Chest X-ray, PA view. Patient: 44 years old, sex F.
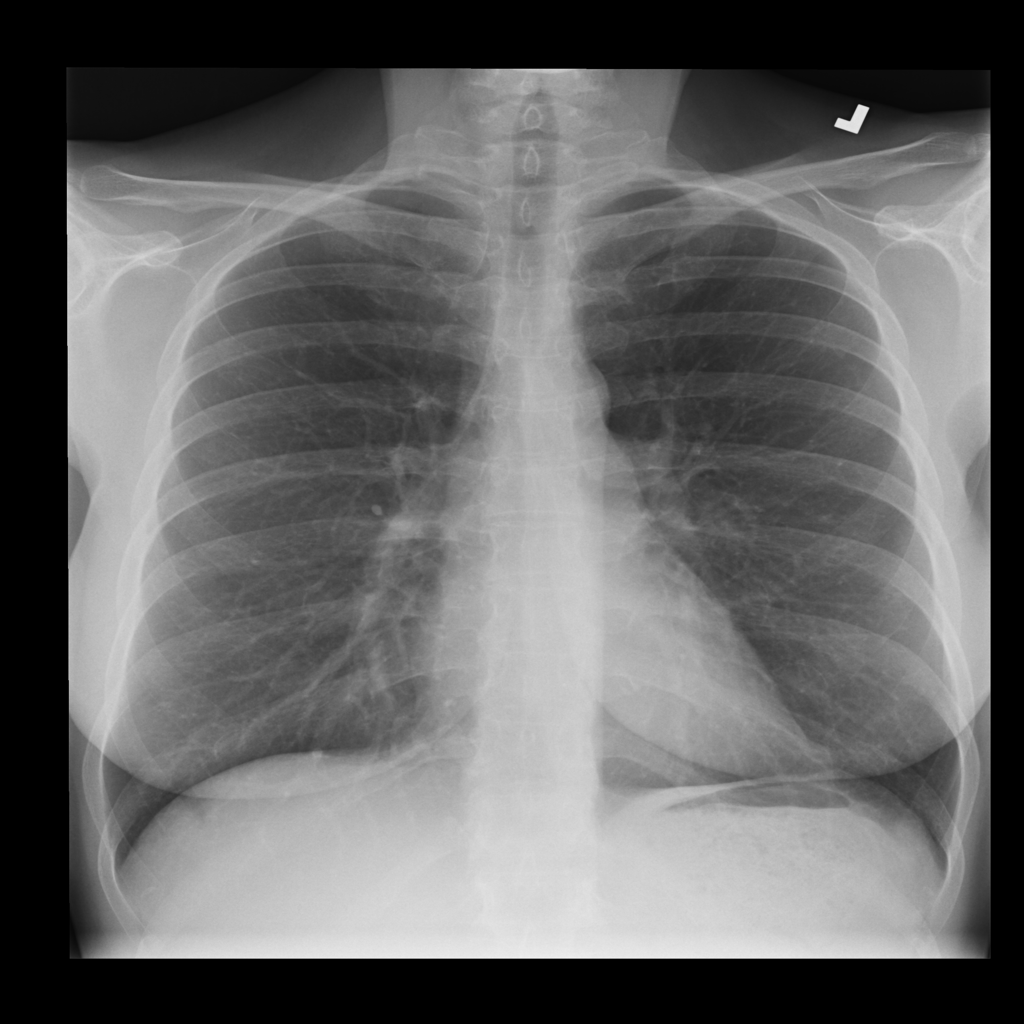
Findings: No Finding